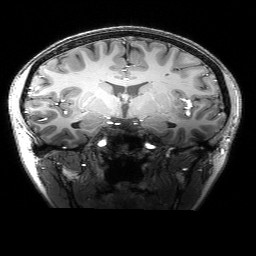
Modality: T1w
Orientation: sagittal